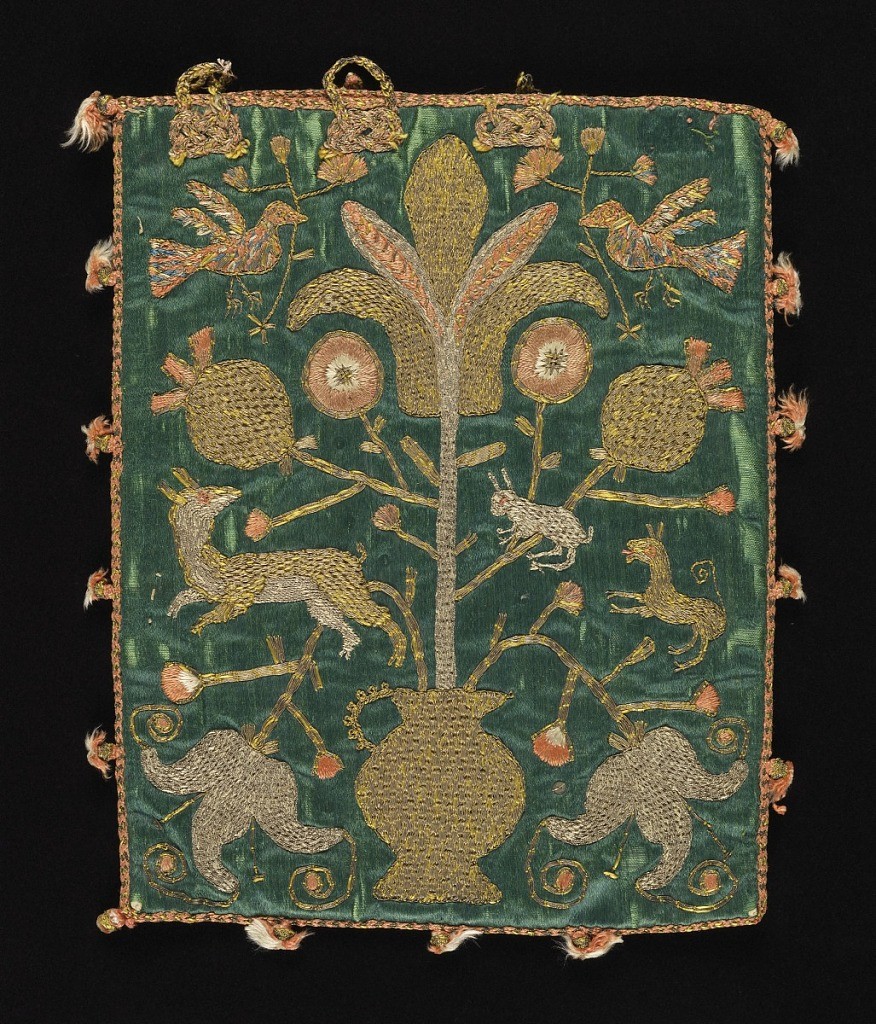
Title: Purse
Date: late 17th century
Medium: silk and metallic embroidery, silk foundation and lining, linen backing Technique: embroidered on satin weave Label: silk satin, embroidered in silk and metallic yarns, linen backing
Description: Flat rectangular bag of heavy green satin, embroidered in gold and silver metallic yarns and coral-colored silk. On one side the pious pelican is plucking her breast to provide sustenance for her young. Bishop's crooks point inward from the corners. On the other side, a stylized flowering branch in a pitcher, with animals and birds. The embroidery is worked through the satin into a heavy linen backing. Remains of loop and knot fastening at top; coral and gold cord edging, with small tassels at intervals; lined with coral silk taffeta.